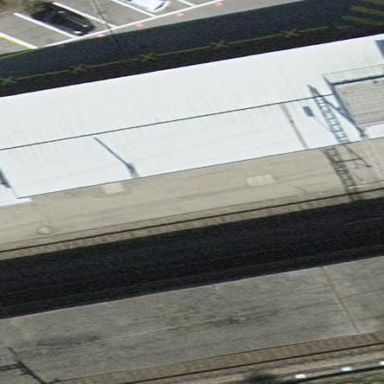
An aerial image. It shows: View of roof of building.